Question: I created a Google calendar to embed on my website. I went to "Share this Calendar" and checked the following:
1. Share this calendar with others
2. Share this calendar with everyone my the organization
I then copied and pasted the embed code onto my website.
'''
<p><iframe src="http://www.google.com/calendar/embed?src=hauscr.org_amh863cnb4564g11toarp9tfg8%40group.calendar.google.com&#038;ctz=America/New_York&#038;dates=20120201%2F20120315" style="border: 0" width="800" height="600" frameborder="0" scrolling="no"></iframe></p>
'''
For 2., I selected "See all event details." Indeed, now, anyone logged in through my organization's Google apps can see my event details.
However, I also want the public set to "See all event details." Right now, all events are labeled to the public as merely "busy." The public cannot see the details of the events.
The option "1. Share this calendar with others" on the Google calendar interface does not let me select "See all event details." for the public.
Here is what I mean: Google Calendar will not let me reveal event details to the public; it's not an option in the select box.:

Does anyone know why? Thank you.
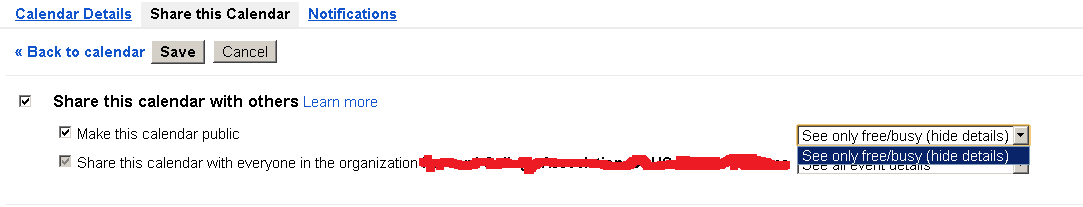
Answer: You must allow users to reveal all details to outsiders of the domain. This is an administrator settings in the control panel of GAPPS.